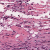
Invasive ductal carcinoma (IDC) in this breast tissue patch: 1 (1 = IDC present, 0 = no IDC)